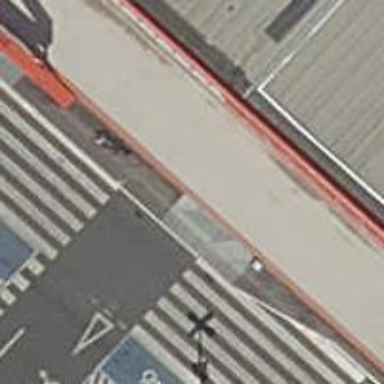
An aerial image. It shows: Road serving as parking aisle.